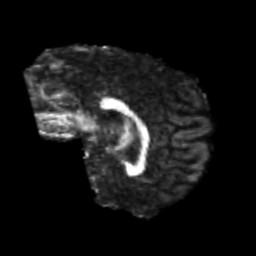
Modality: FA
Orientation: sagittal
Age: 24
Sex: male
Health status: healthy
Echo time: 0.074 s